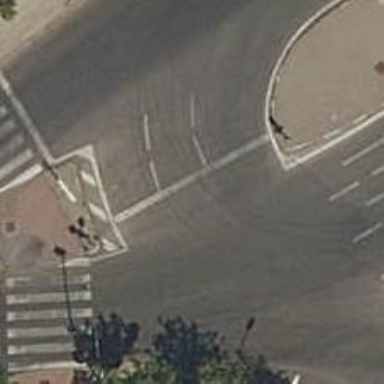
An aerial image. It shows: Road with traffic signals.